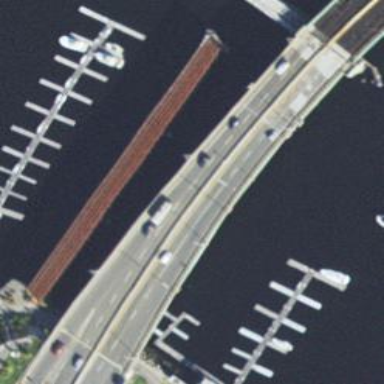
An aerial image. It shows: Bascule movable bridge on trunk highway.